Here is the time-frequency representation (spectrogram) of a rolling-element bearing's vibration measurement. Classify the bearing condition as one of: normal, inner_race, outer_race, ball.
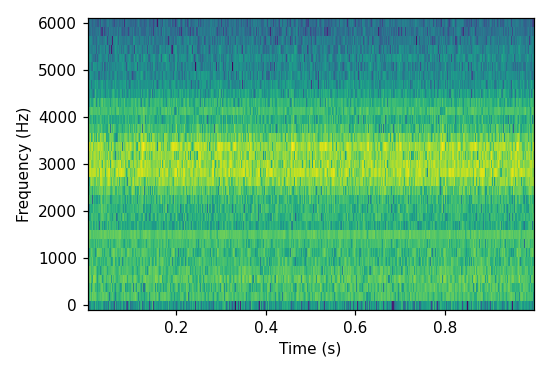
Answer: ball